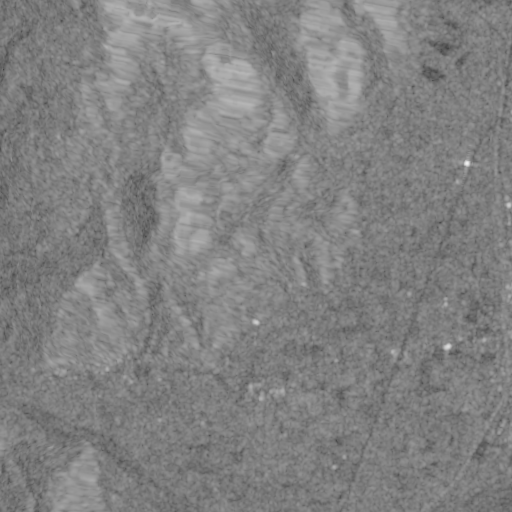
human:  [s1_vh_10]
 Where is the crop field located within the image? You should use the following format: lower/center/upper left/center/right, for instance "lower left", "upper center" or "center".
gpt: The crop field is located in the lower right of the image.
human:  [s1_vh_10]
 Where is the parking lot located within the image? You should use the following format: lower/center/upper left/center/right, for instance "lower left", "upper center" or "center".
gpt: The parking lot is located in the lower center of the image.
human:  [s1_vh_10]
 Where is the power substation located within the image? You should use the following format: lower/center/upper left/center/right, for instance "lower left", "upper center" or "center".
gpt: The power substation is located in the lower right of the image.
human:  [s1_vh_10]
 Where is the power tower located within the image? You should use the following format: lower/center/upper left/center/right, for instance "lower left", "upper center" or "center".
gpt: The power tower is located in the right of the image.
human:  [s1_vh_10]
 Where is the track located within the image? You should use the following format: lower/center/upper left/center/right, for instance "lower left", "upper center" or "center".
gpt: The track is located in the center right of the image.
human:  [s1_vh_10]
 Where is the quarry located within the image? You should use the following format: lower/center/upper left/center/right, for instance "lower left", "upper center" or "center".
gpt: There is no quarry in the image.

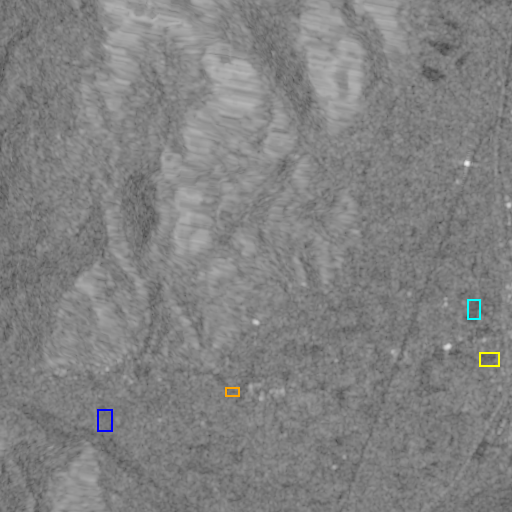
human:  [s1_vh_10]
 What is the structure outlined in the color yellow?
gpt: The structure outlined in yellow is a crop field.
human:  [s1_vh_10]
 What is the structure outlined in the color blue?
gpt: The structure outlined in blue is a park.
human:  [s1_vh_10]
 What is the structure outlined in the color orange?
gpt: The structure outlined in orange is a parking lot.
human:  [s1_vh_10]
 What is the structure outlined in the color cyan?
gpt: The structure outlined in cyan is a track.
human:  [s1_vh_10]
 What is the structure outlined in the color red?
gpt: There is no red outline.